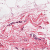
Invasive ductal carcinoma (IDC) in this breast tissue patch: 0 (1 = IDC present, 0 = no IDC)